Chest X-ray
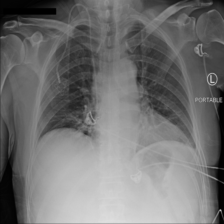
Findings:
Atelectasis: positive
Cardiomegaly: negative
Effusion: negative
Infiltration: negative
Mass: negative
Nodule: negative
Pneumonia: negative
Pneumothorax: negative
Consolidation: negative
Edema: negative
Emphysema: negative
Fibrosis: negative
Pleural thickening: negative
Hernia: negative